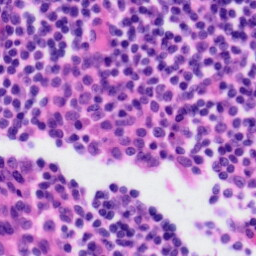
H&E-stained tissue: Tonsil